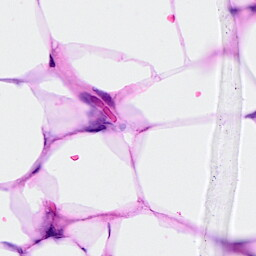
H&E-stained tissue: Breast